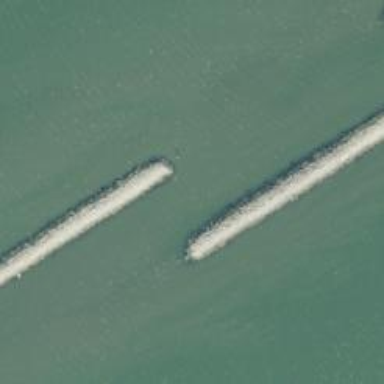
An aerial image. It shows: Breakwater structure.